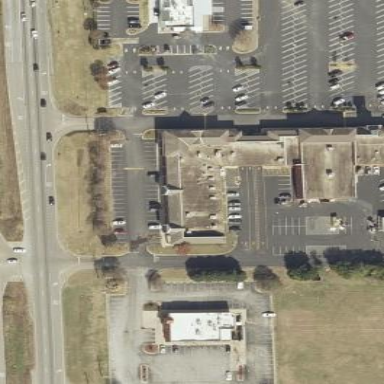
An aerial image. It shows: Retail building.